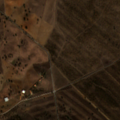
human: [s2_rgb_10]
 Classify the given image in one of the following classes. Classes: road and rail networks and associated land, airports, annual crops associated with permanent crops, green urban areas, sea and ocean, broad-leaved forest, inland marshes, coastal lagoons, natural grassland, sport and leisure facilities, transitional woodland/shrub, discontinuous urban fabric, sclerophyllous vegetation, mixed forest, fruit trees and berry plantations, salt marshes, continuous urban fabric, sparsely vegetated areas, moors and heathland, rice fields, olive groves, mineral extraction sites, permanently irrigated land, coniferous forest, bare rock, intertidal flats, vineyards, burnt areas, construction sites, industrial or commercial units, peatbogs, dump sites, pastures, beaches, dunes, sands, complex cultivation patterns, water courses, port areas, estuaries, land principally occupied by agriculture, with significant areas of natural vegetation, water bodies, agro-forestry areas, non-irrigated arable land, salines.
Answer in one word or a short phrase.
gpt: non-irrigated arable land, transitional woodland/shrub